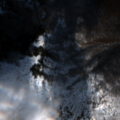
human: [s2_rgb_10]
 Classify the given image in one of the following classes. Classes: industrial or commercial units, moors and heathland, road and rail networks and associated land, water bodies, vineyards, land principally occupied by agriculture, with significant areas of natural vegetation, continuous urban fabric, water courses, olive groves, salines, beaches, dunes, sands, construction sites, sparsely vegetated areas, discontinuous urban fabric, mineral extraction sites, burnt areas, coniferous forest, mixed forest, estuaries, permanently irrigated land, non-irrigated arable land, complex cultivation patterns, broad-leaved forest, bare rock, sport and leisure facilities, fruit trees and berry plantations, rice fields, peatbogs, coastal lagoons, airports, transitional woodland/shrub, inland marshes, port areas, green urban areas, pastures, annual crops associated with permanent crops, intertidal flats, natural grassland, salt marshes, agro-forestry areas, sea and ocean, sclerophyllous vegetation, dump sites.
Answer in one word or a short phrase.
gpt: broad-leaved forest, coniferous forest, natural grassland, sparsely vegetated areas